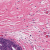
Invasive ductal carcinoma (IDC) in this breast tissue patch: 0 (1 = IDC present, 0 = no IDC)